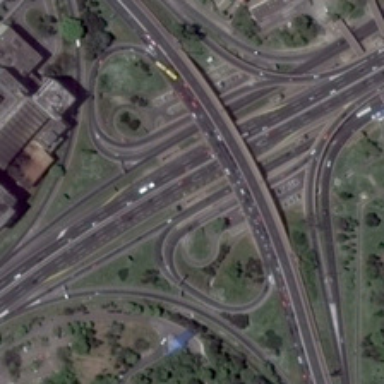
A diamand shaped viaduct is next to some old buildings .